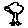
Label: tree